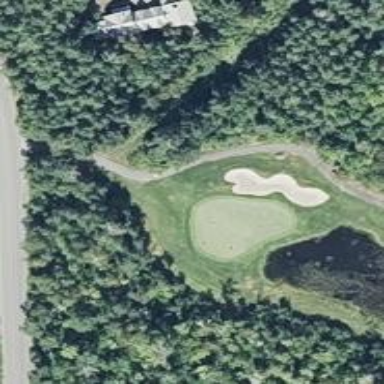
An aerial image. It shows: Golf hole.